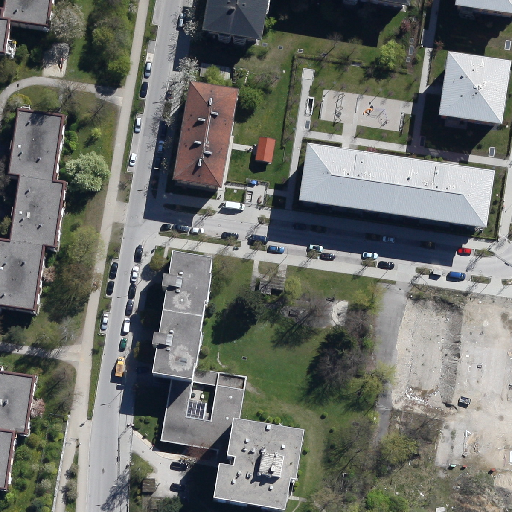
Referring expression: sidewalk